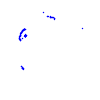
Particle: kaon